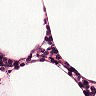
Metastatic tissue present: no